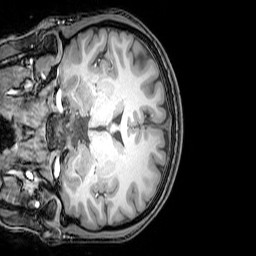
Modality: T1w
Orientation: coronal
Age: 25
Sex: female
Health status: healthy
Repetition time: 0.081 s
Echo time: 0.037 s